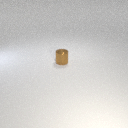
small brown metal cylinder